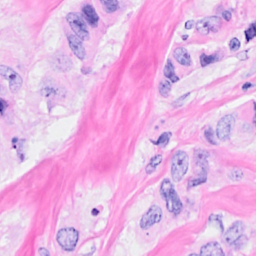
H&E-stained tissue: Breast